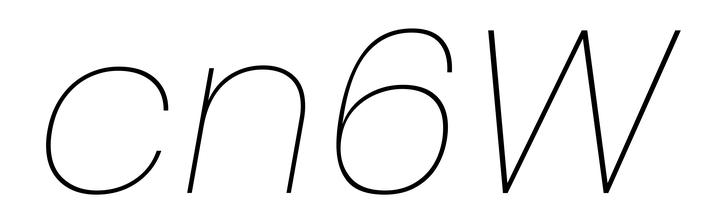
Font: Poppins-ThinItalic